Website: lowes
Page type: order-tracking
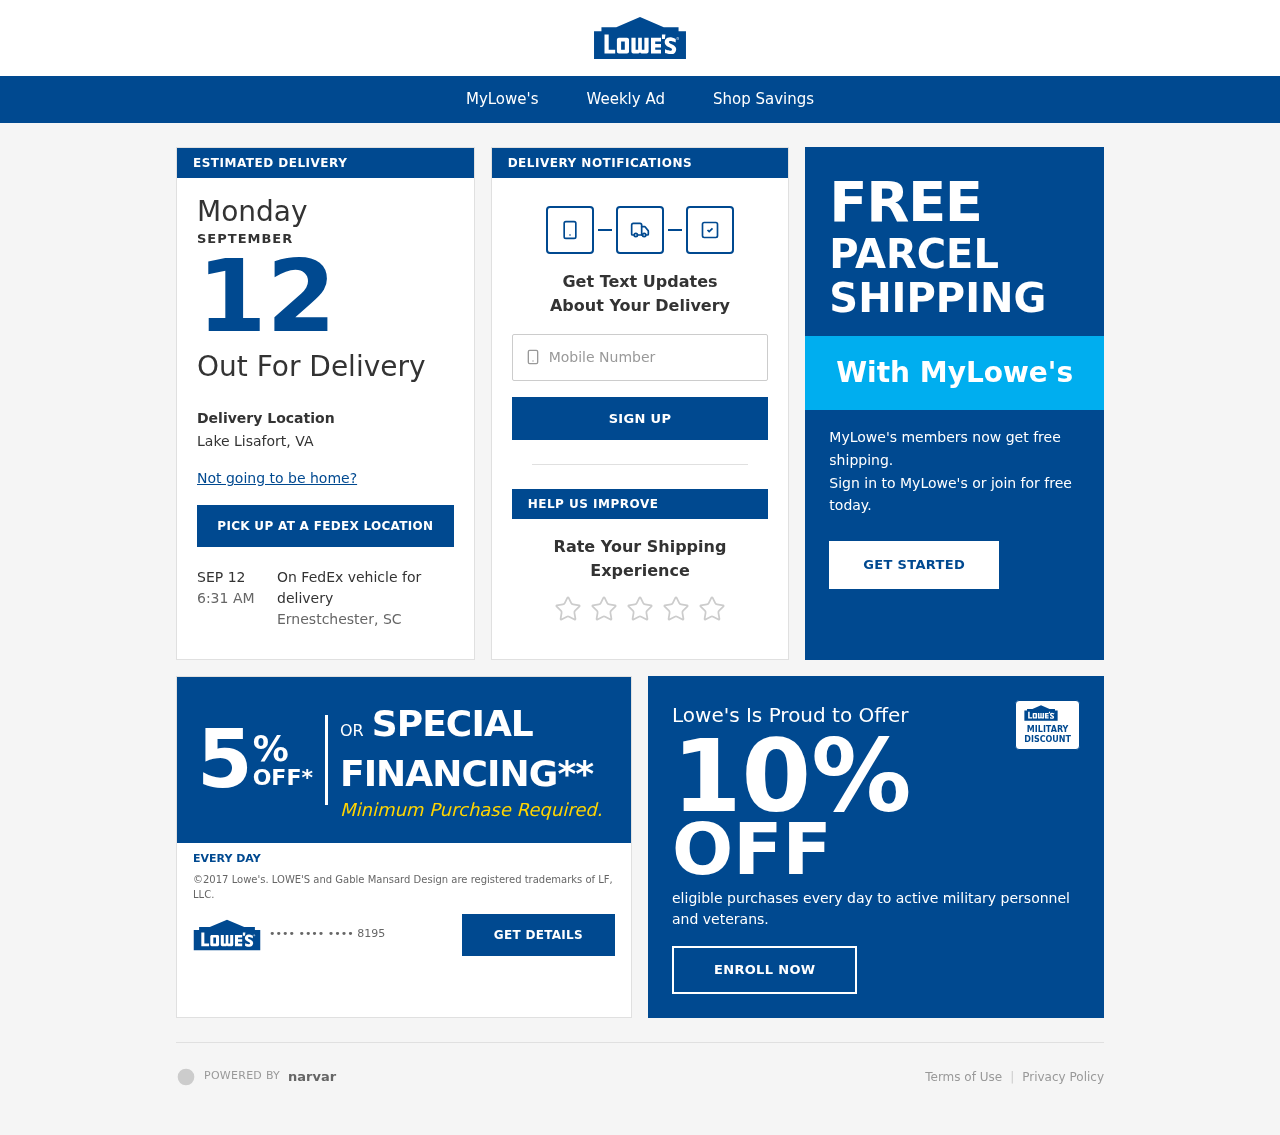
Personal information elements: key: PII_CARD_LAST4
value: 8195
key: PII_PHONE
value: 9778489928
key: PII_CITY_STATE
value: Lake Lisafort, VA
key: PII_CITY_STATE2
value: Ernestchester, SC
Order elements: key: ORDER_DELIVERY_DATE
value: SEP 12
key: ORDER_DELIVERY_DATE
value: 6:31 AM
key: ORDER_DELIVERY_DATE
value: SEPTEMBER
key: ORDER_DELIVERY_DATE
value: Monday
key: ORDER_DELIVERY_DATE
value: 12